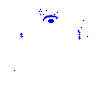
Particle: pion